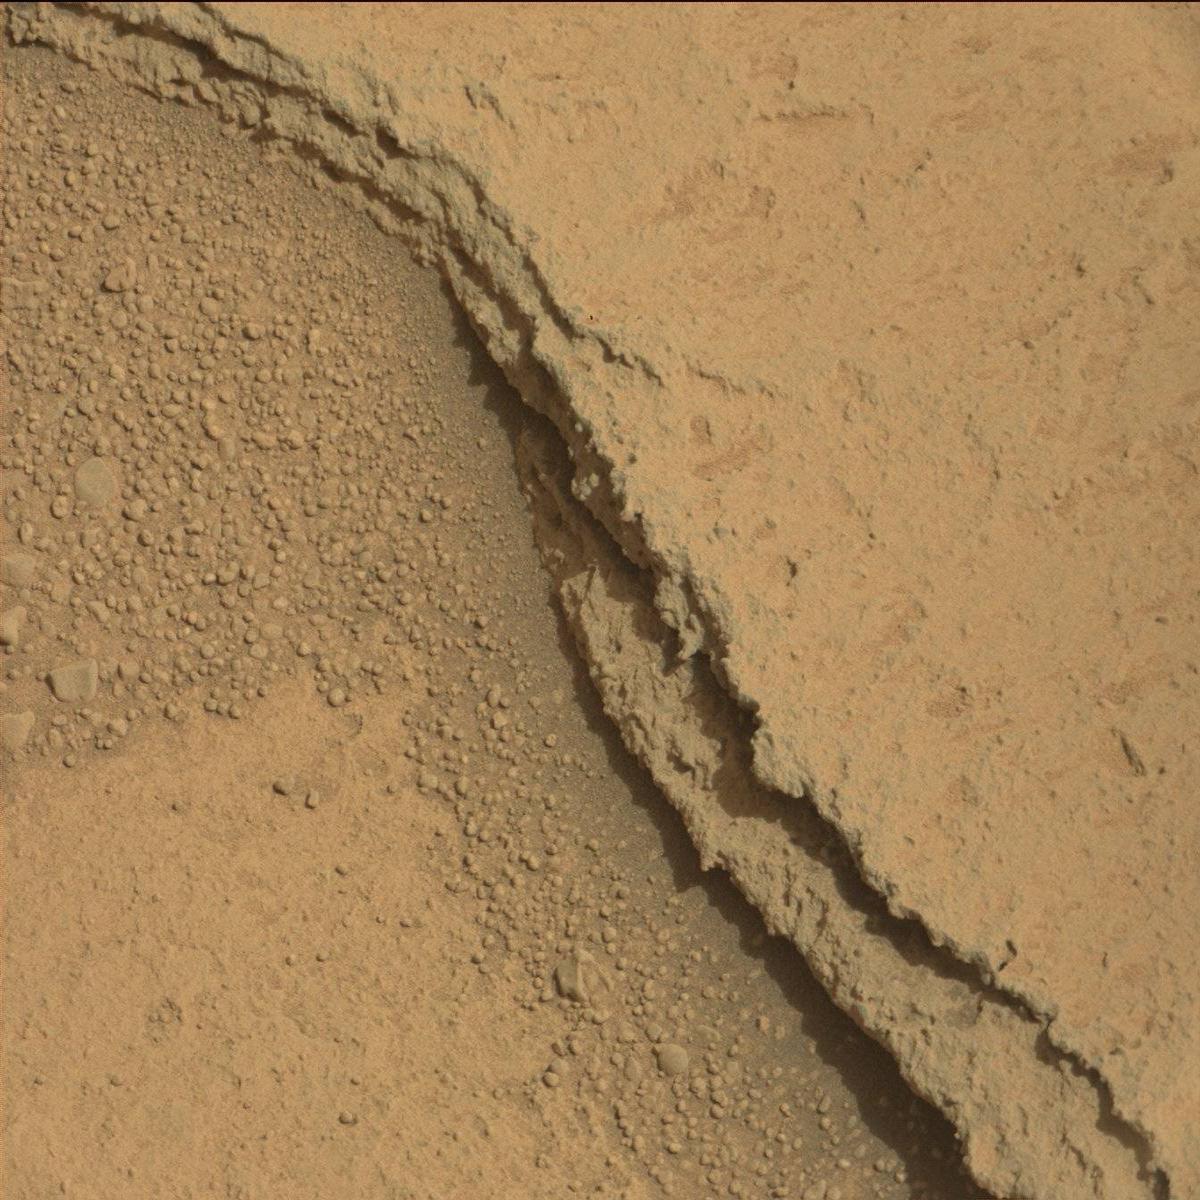
Terrain classes present: Bedrock, Sand / Soil